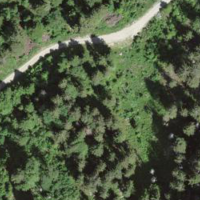
EUNIS habitat code: 43
Species observed at this site:
Cardamine heptaphylla